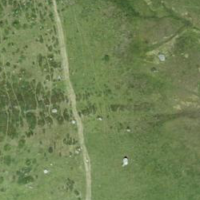
EUNIS habitat code: 23
Species observed at this site:
Arnica montana
Vaccinium myrtillus